Aerial crown-view tile of a tropical tree (Barro Colorado Island, Panama), acquired 20240611:
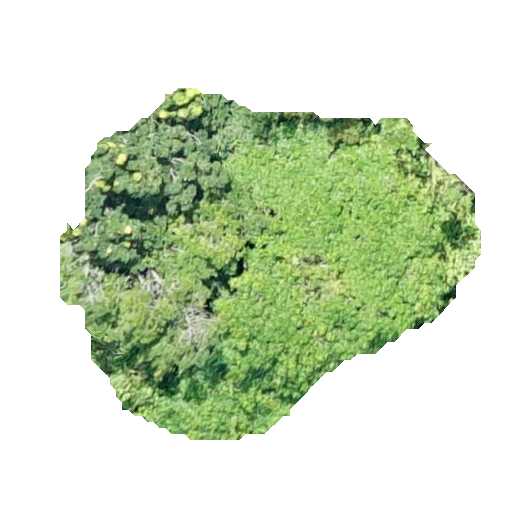
Species: Hura crepitans
GBIF accepted scientific name: Hura crepitans
Crown area: 160.31 m²